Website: macys
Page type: gifting
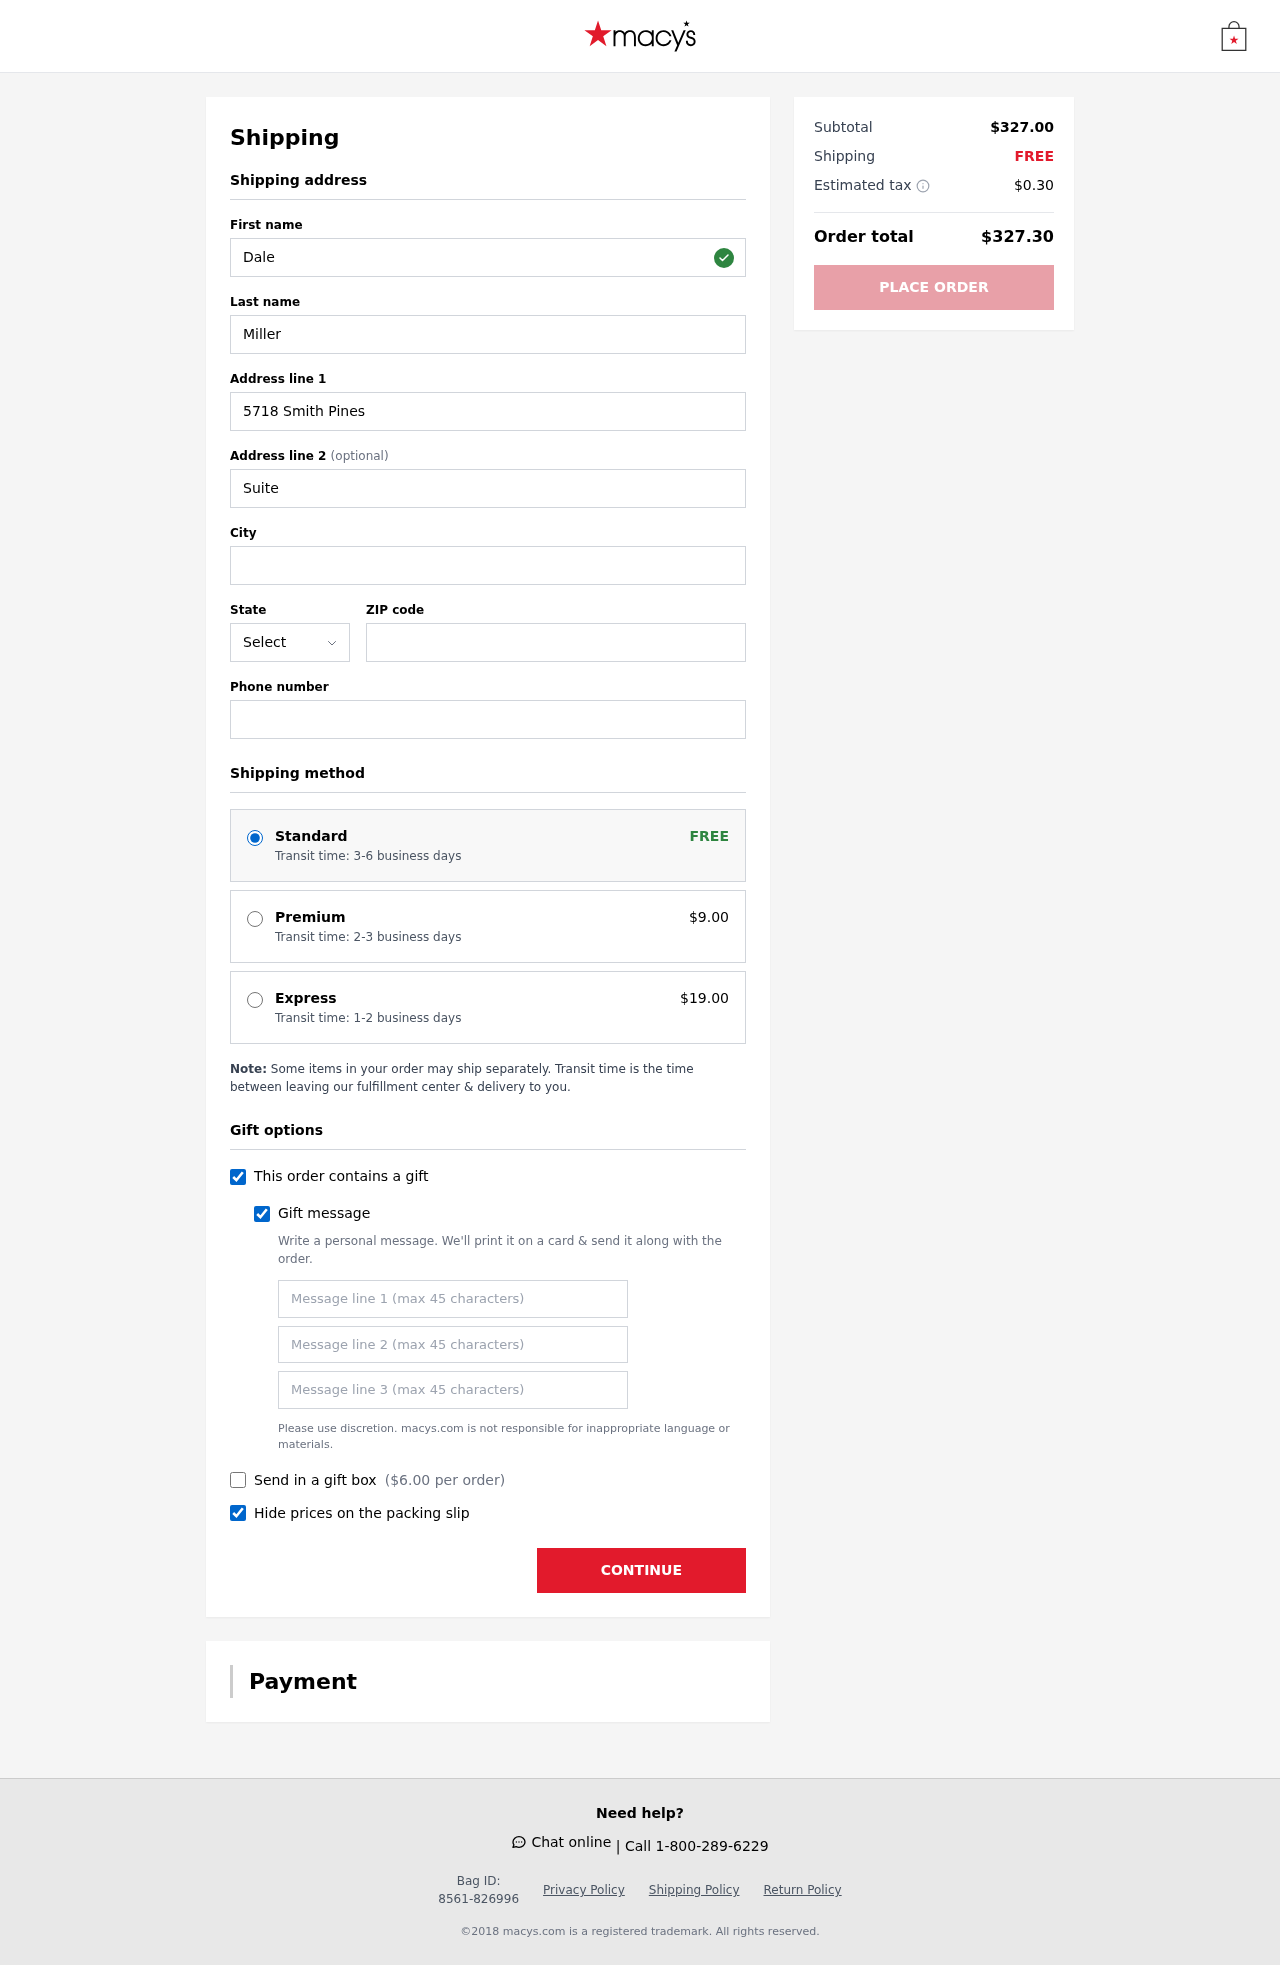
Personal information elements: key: PII_STATE_ABBR
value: ND
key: PII_FIRSTNAME
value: Dale
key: PII_LASTNAME
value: Miller
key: PII_STREET
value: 5718 Smith Pines
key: PII_STREET2
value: Suite 904
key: PII_CITY
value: Riversbury
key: PII_POSTCODE
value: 67706
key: PII_PHONE
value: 8257595058
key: PII_GIFT_MESSAGE
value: Hey Kimberly, I noticed you've been eyeing those stylish shoes, so I thought you’d love these! They’ll be perfect for adding a little flair to your wardrobe. Just wanted to brighten your day a bit!  Dale
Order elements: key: ORDER_SHIPPING_STANDARD
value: Transit time: 3-6 business days
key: ORDER_SHIPPING_PREMIUM
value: Transit time: 2-3 business days
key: ORDER_SHIPPING_PREMIUM_PRICE
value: $9.00
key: ORDER_SHIPPING_EXPRESS
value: Transit time: 1-2 business days
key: ORDER_SHIPPING_EXPRESS_PRICE
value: $19.00
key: ORDER_GIFT_BOX_PRICE
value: $6.00
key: ORDER_SUBTOTAL
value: $327.00
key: ORDER_SHIPPING_COST
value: FREE
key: ORDER_TAX
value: $0.30
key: ORDER_TOTAL
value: $327.30